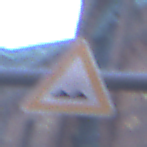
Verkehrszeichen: UnebeneFahrbahn
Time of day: SunriseSunset
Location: Outdoor (Urban)
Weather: Clear
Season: NotSpecified
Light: Natural